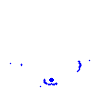
Particle: electron